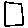
Label: square